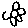
Label: flower